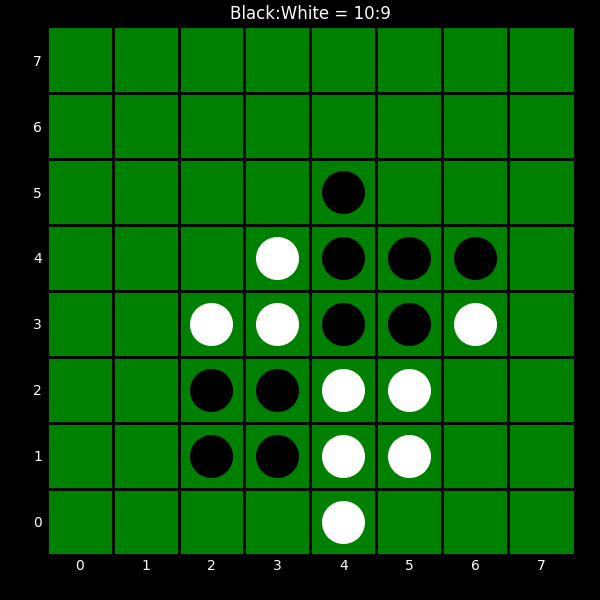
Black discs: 10
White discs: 9